Field crop: tomato
Growth stage: 2
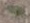
Species: solanum